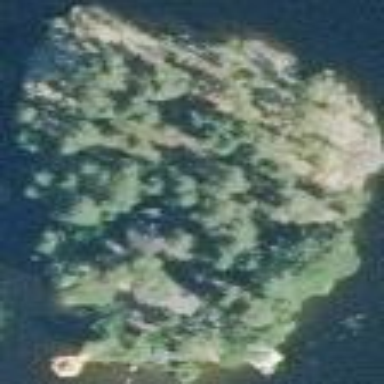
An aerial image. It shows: Island covered with woodland.